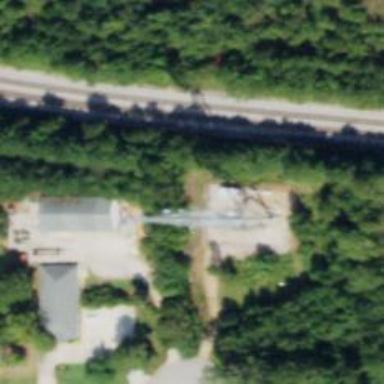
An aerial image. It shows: Man-made mast used for communication purposes.